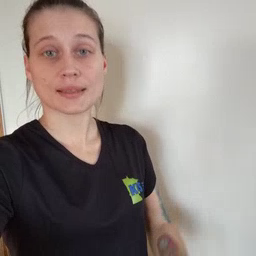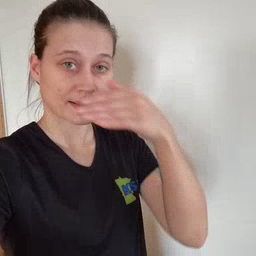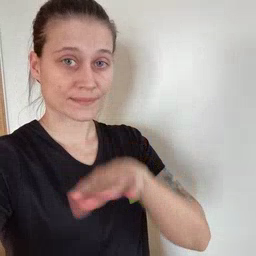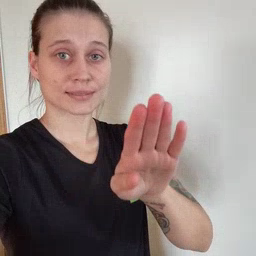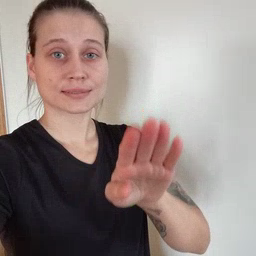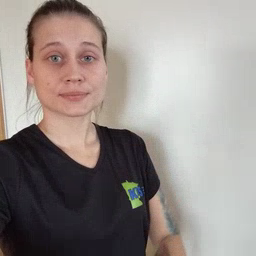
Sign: elephant